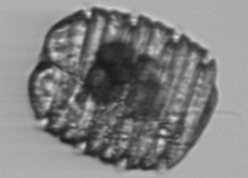
Label: Polykrikos